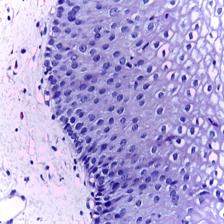
Diagnosis: Normal